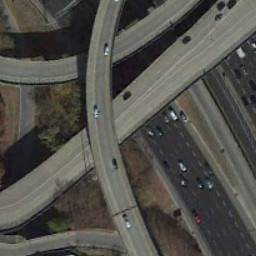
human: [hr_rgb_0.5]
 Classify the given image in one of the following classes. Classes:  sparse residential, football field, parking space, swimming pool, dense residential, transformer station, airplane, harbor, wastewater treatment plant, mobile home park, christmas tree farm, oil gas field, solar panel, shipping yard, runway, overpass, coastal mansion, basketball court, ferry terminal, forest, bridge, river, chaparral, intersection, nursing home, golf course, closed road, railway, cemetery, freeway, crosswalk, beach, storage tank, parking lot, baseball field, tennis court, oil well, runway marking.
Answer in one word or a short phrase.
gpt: overpass